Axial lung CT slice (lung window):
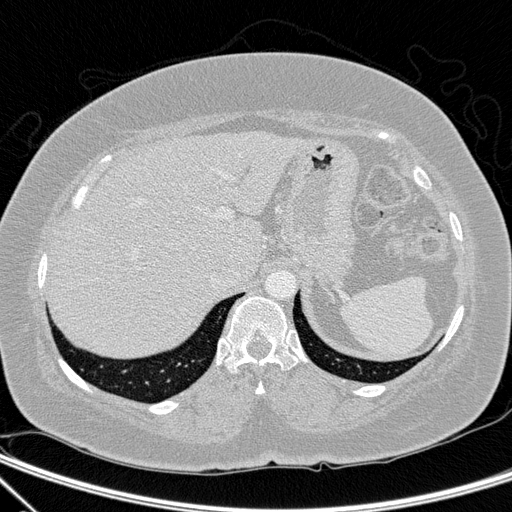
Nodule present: no